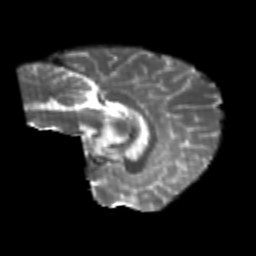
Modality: T2w
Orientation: sagittal
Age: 22
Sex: female
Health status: healthy
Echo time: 0.074 s